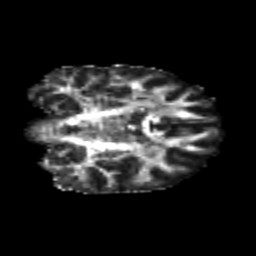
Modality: FA
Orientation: coronal
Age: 25
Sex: male
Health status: healthy
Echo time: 0.074 s